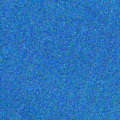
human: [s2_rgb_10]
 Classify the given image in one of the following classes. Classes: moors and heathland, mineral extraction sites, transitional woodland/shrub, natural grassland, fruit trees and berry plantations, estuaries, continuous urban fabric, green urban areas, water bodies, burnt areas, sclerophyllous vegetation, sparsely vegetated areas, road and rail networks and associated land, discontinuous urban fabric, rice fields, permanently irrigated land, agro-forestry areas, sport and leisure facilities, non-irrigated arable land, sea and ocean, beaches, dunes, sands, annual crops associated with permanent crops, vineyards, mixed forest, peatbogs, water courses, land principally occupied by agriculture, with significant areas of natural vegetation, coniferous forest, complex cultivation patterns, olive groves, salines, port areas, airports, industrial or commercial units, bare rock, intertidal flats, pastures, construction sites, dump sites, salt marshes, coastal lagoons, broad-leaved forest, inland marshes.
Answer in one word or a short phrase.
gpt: sea and ocean